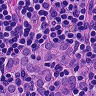
Metastatic tissue present: yes